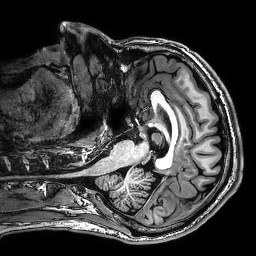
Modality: T1w
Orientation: axial
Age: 37
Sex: male
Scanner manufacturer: philips
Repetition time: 0.00817 s
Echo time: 0.00375 s